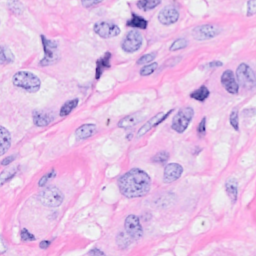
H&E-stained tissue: Breast